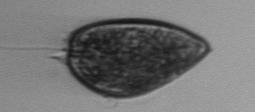
Label: Prorocentrum_micans